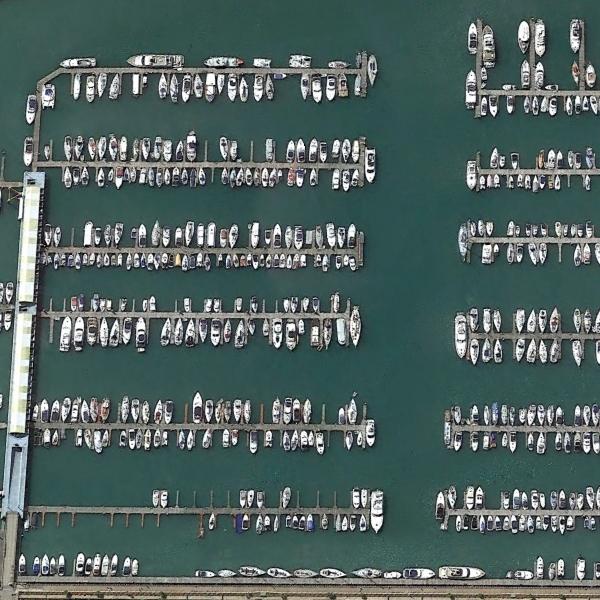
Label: Port